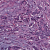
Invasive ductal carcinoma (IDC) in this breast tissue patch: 1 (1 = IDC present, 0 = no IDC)